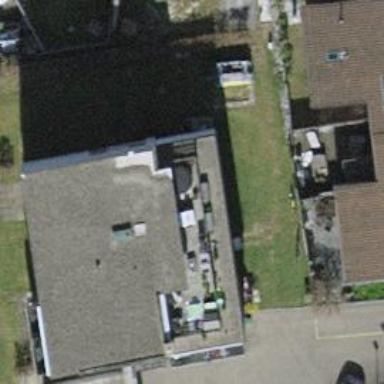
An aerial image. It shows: BBQ amenity.